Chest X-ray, AP view. Patient: 62 years old, sex M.
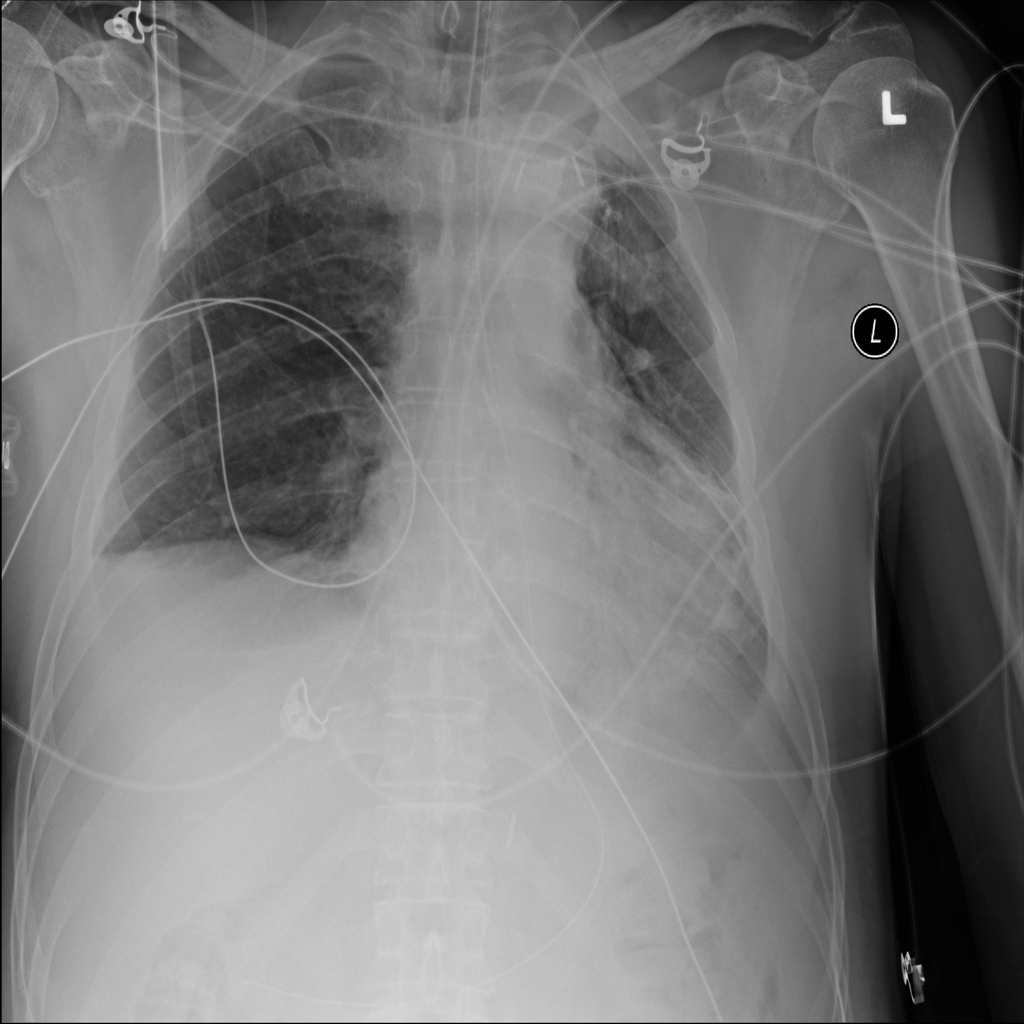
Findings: No Finding